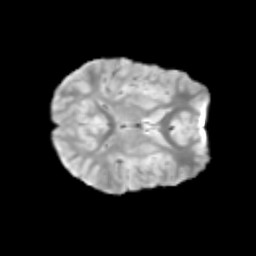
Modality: T2w
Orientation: axial
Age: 11
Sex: male
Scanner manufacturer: siemens
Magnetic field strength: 3 T
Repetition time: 3.8 s
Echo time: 0.07 s